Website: home-depot
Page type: customer-info-address
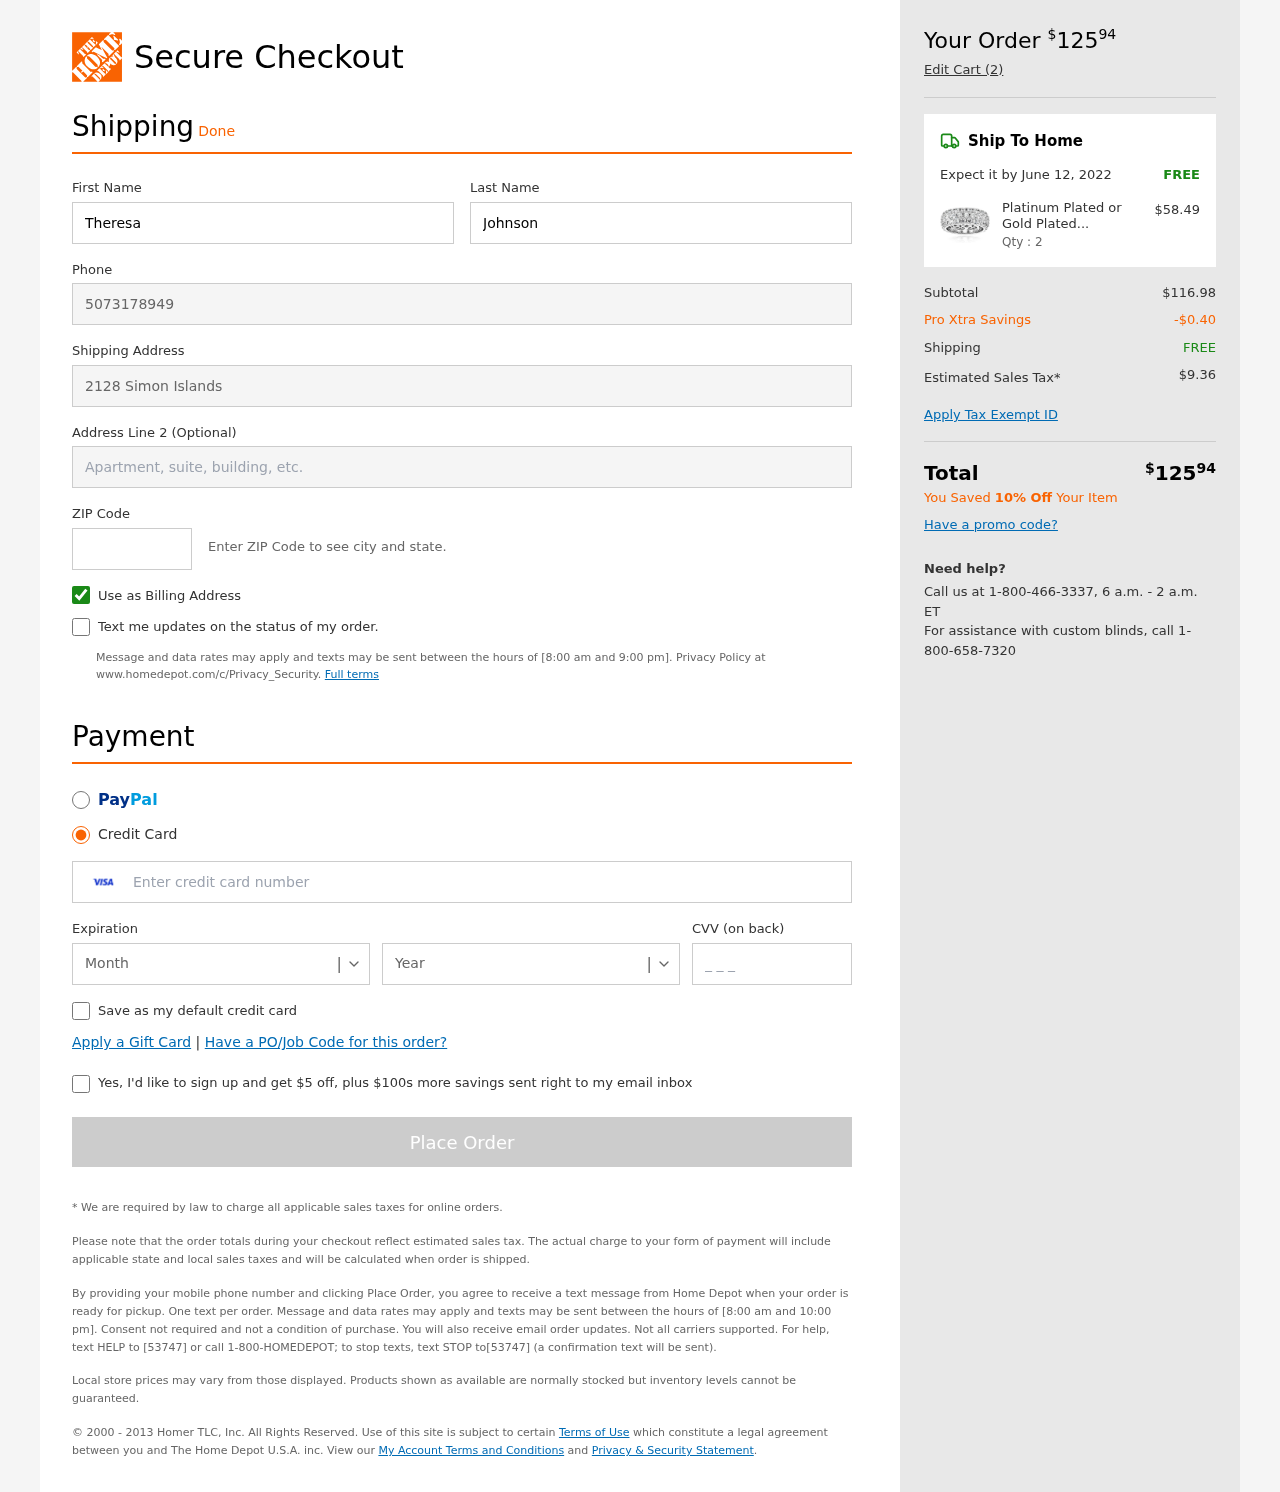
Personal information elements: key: PII_CARD_CVV
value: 173
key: PII_CARD_EXPIRY_MONTH
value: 02
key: PII_CARD_EXPIRY_YEAR
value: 27
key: PII_CARD_NUMBER
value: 4817 3601 0510 7828
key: PII_FIRSTNAME
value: Theresa
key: PII_LASTNAME
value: Johnson
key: PII_PHONE
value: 5073178949
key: PII_POSTCODE
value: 76518
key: PII_STREET
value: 2128 Simon Islands Apt. 954
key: PII_STREET2
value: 23276 Robinson Isle
Product elements: key: PRODUCT1_NAME
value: Platinum Plated or Gold Plated 3 Row Round Cut Pave Setting Ring with Swarovski Cubic Zirconia Plati
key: PRODUCT1_PRICE
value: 58.49
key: PRODUCT1_QUANTITY
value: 2
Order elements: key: ORDER_TOTAL
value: $12594
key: ORDER_NUM_ITEMS
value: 2
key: ORDER_DELIVERY_DATE
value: June 12, 2022
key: ORDER_SHIPPING_COST
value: FREE
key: ORDER_SUBTOTAL
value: $116.98
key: ORDER_DISCOUNT
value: -$0.40
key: ORDER_SHIPPING_COST2
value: FREE
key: ORDER_TAX
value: $9.36
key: ORDER_TOTAL2
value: $12594
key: ORDER_SAVINGS_MESSAGE
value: You Saved 10% Off Your Item